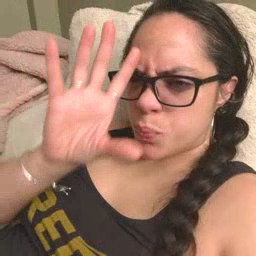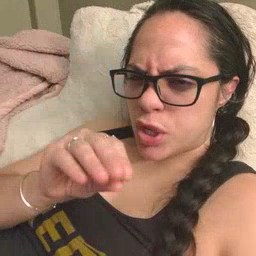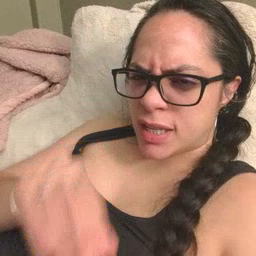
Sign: pretend